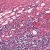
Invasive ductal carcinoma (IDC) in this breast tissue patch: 0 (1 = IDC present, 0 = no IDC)